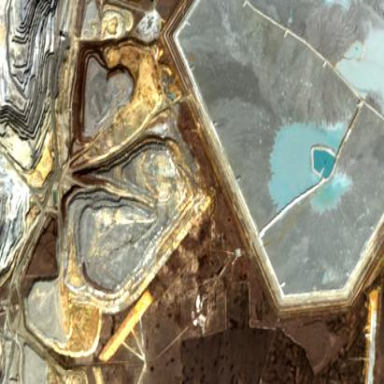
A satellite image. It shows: Tailings pond used for basin.